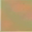
Piece: xx